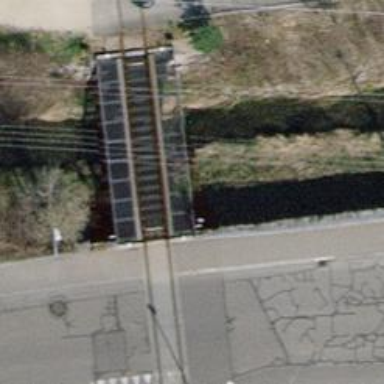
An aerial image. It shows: Single-track railway spur bridge.